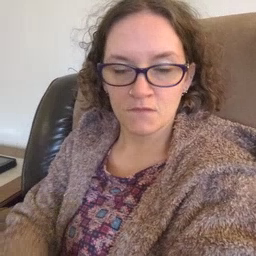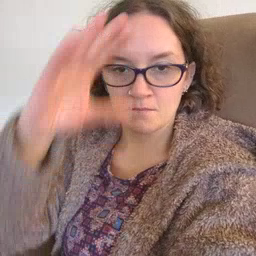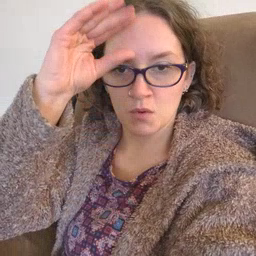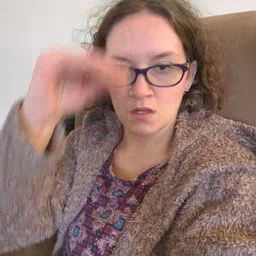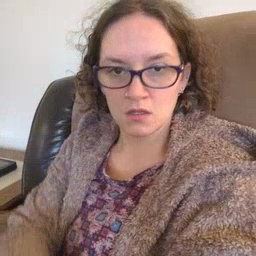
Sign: boy